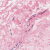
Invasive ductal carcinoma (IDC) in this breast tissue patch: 0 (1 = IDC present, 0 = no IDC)